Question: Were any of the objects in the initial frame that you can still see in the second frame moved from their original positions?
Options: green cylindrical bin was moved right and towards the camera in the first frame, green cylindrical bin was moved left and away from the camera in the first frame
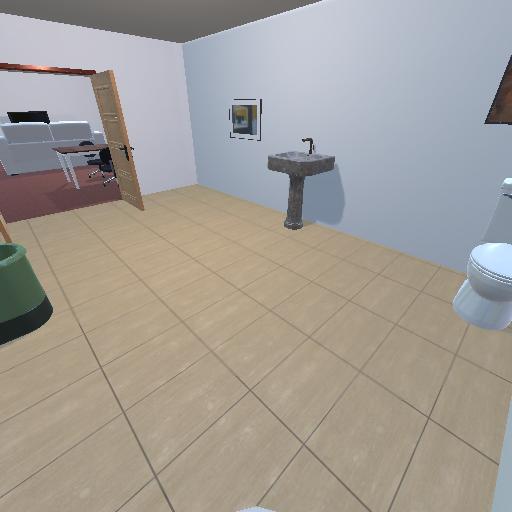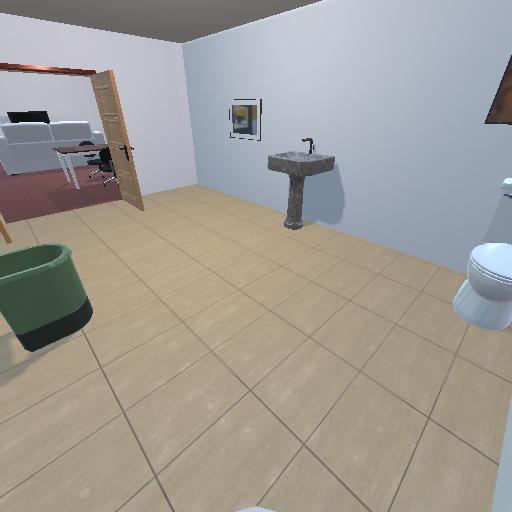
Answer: green cylindrical bin was moved right and towards the camera in the first frame